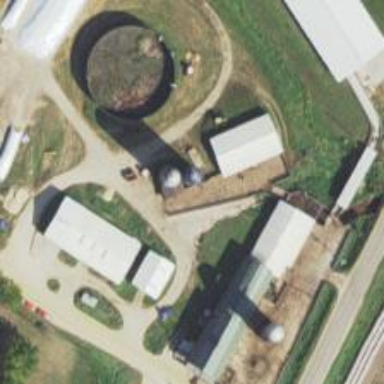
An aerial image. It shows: Silo.